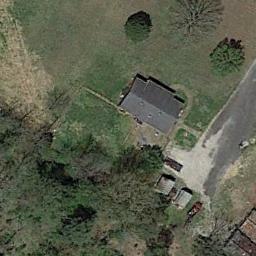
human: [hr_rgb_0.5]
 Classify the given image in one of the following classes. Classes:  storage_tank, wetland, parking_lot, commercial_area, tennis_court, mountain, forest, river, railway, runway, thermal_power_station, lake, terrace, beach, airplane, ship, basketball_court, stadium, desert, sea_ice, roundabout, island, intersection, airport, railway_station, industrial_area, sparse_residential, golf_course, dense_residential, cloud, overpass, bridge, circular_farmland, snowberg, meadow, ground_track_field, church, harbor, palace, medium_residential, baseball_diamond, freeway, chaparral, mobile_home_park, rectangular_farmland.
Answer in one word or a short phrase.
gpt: sparse_residential